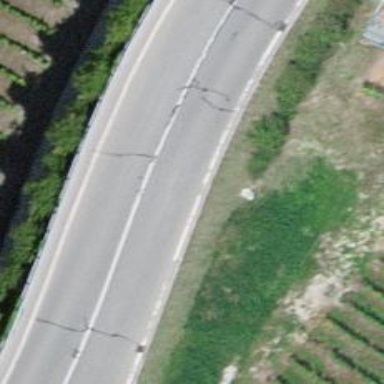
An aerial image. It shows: Asphalt road classified as tertiary.